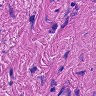
Metastatic tissue present: no